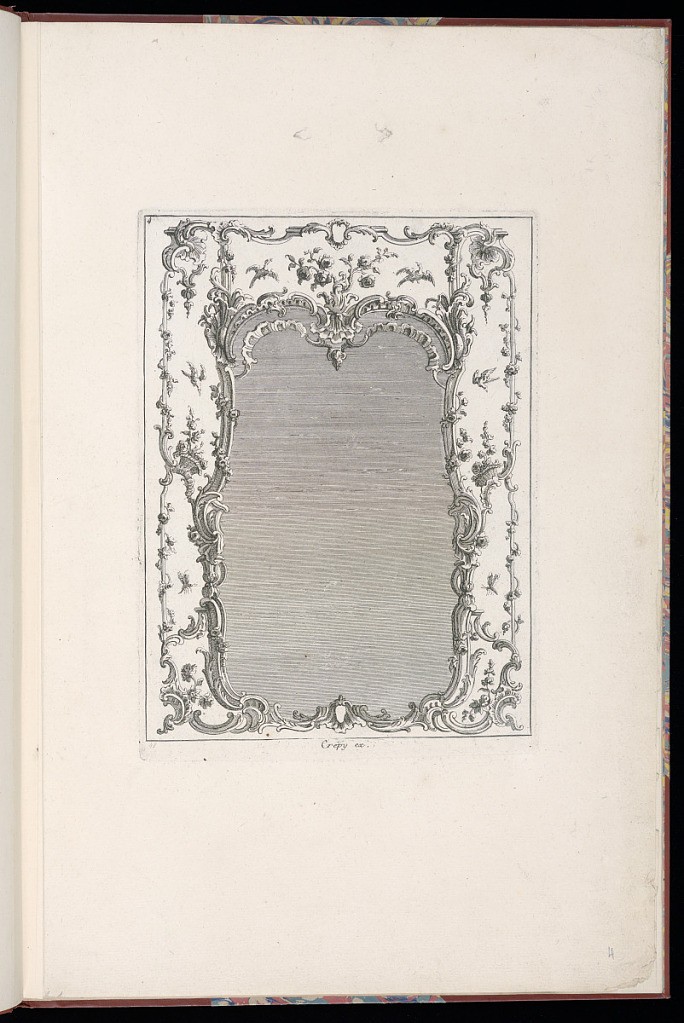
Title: Paneling (boiserie) Design for a Mirror
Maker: Jean Mondon, French, fl. 1736 – 1745
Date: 1749
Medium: Etching and engraving on laid paper
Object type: Print
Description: Design for the boiserie (paneling) surrounding a mirror or painting featuring rococo ornament and motifs - flowers, festoons and baskets of flowers, c-scrolls, scrolling leaves (rinceaux), shells, fleurons, cartouches, birds, and insects. The plate is numbered and signed.